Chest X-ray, AP view. Patient: 40 years old, sex F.
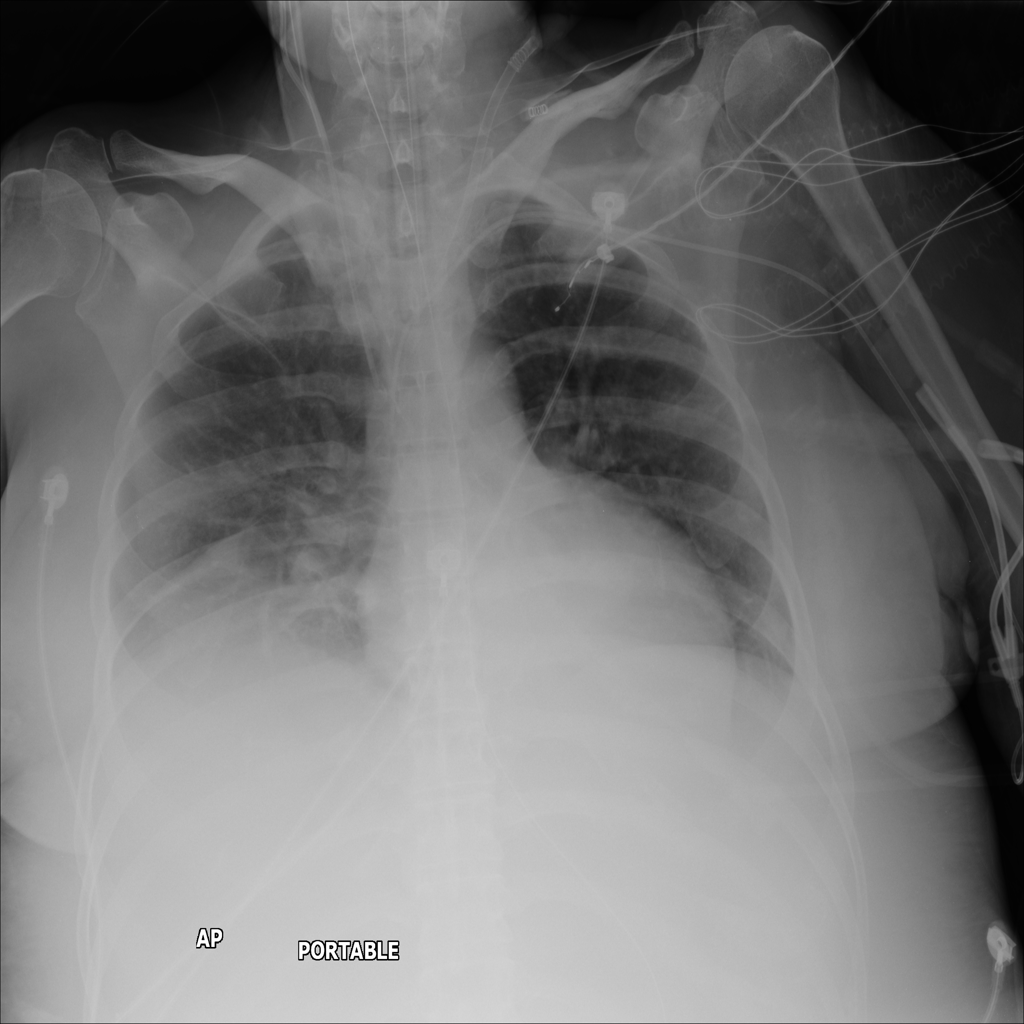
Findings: Effusion, Infiltration